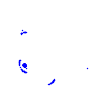
Particle: electron